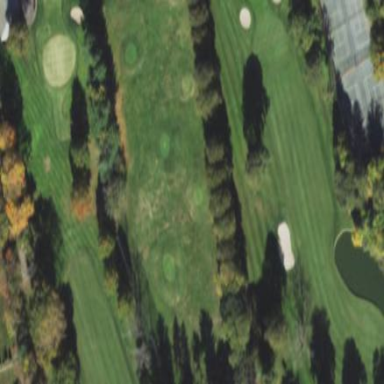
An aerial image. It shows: Driving range for golf on grass.